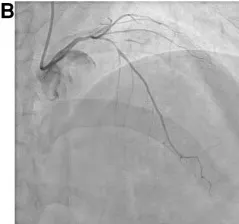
(B) Invasive angiogram after a hand grip test, showing an increased severity of stenosis in the proximal part of the left anterior descending coronary artery and diagonal branch. The flow distal to the diagonal branch is delayed.
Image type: radiology (x_ray)